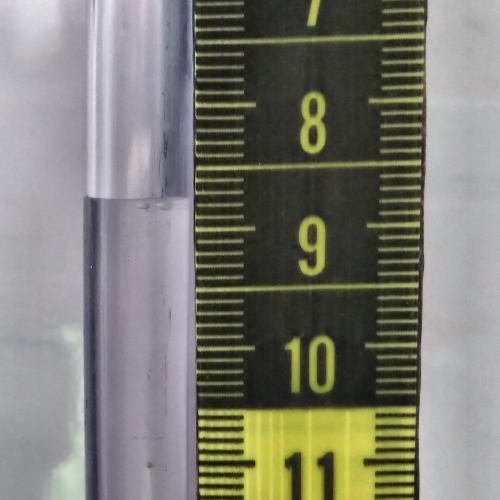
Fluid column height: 8.8 cm